Interaction volume radius: 5 \u00c5
Interaction volume height: 25 \u00c5
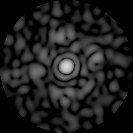
Disorder parameter: 0.8533